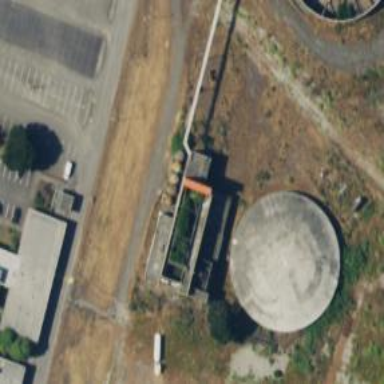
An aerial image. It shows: Ruined storage tank.